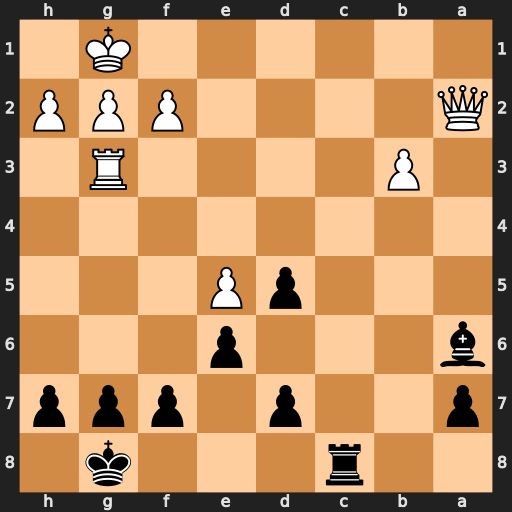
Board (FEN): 2r3k1/p2p1ppp/b3p3/3pP3/8/1P4R1/Q4PPP/6K1
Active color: b
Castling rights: -
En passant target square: -
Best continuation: Rc1#